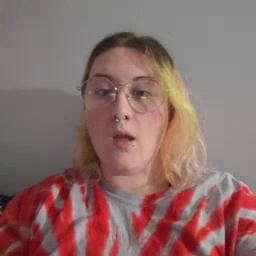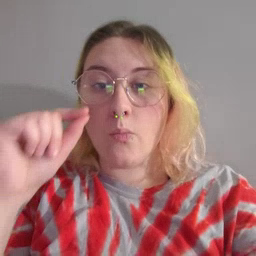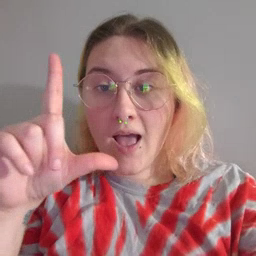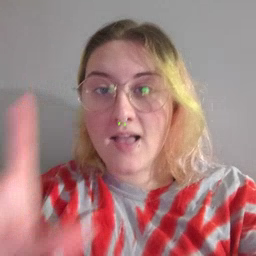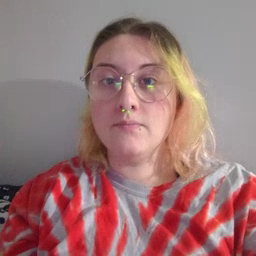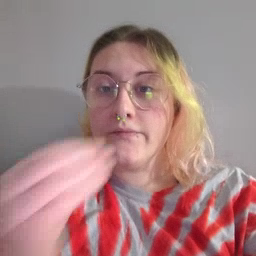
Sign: wake